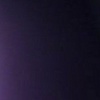
Label: space